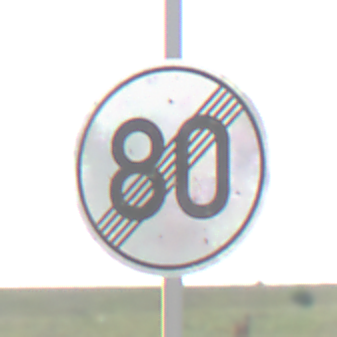
Verkehrszeichen: EndeGeschwindigkeit80
Umgebung: Outdoor, Nature
Tageszeit: Night
Wetter: Clear
Licht: Natural
Jahreszeit: NotSpecified
Kontrast: HighContrast